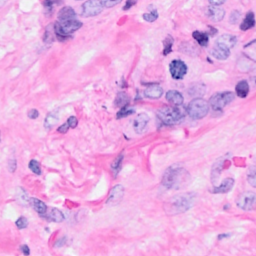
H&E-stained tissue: Breast